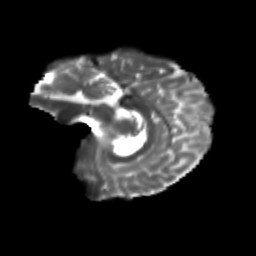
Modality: T2w
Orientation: sagittal
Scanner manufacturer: siemens
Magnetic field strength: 3 T
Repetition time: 9.2 s
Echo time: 0.084 s